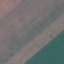
Land use / land cover: AnnualCrop